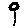
Label: flower